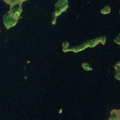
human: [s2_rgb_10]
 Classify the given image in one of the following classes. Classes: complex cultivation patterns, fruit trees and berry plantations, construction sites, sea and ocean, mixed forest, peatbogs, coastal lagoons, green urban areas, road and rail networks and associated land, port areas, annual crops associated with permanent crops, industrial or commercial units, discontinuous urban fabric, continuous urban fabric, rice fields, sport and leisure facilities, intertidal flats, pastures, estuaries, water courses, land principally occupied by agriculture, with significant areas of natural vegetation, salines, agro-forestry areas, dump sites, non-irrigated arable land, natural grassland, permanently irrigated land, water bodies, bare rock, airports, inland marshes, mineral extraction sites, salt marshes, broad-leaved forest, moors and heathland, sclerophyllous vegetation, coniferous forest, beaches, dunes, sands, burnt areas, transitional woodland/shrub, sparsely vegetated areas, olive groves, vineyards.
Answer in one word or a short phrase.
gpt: coniferous forest, mixed forest, water bodies